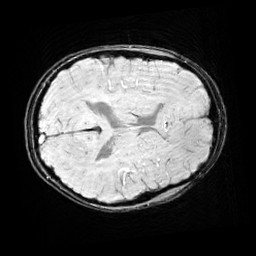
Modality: SWI
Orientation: axial
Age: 10
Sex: male
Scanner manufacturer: siemens
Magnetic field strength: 3 T
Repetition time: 0.027 s
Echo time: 0.02 s